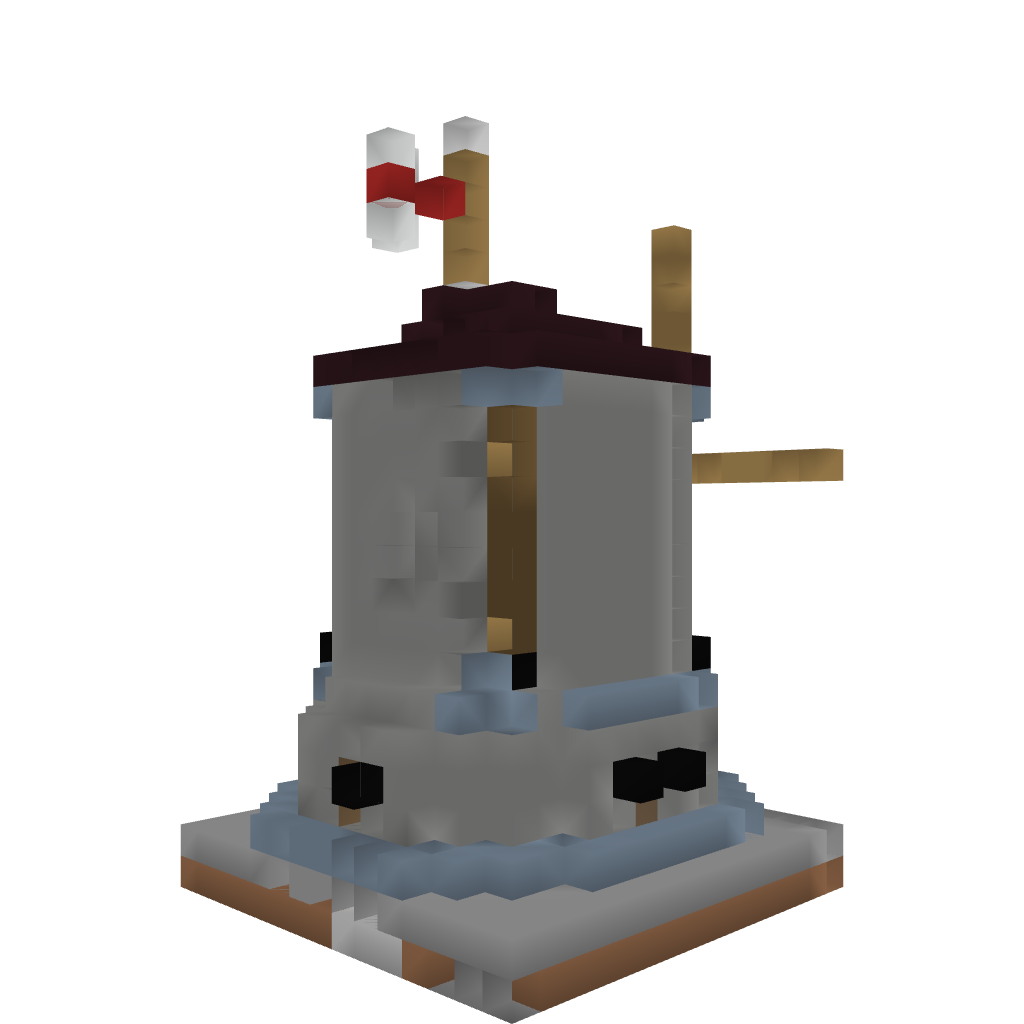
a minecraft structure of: Windmill